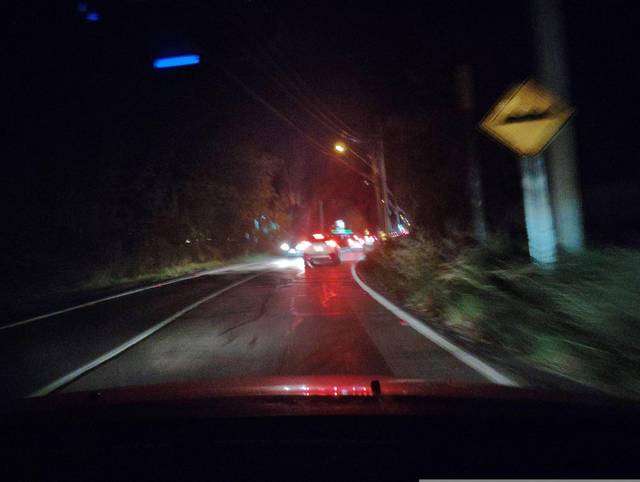
Region: Chile
Coordinates: -33.592, -70.379